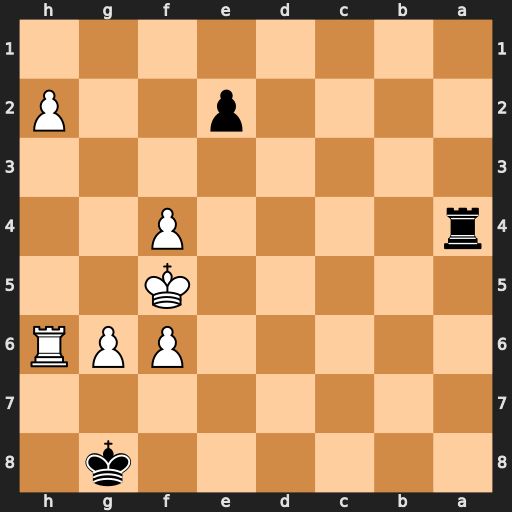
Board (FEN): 6k1/8/5PPR/5K2/r4P2/8/4p2P/8
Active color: b
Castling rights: -
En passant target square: -
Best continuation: Ra5+ Kg4 e1=Q f7+ Kg7 Rh7+ Kxg6